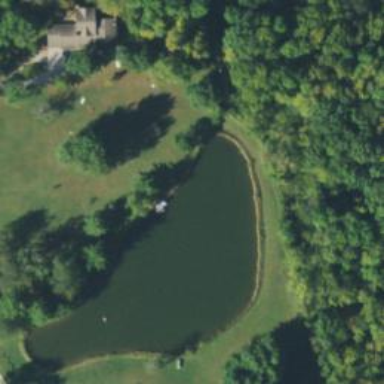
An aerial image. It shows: Peaceful pond surrounded by nature.